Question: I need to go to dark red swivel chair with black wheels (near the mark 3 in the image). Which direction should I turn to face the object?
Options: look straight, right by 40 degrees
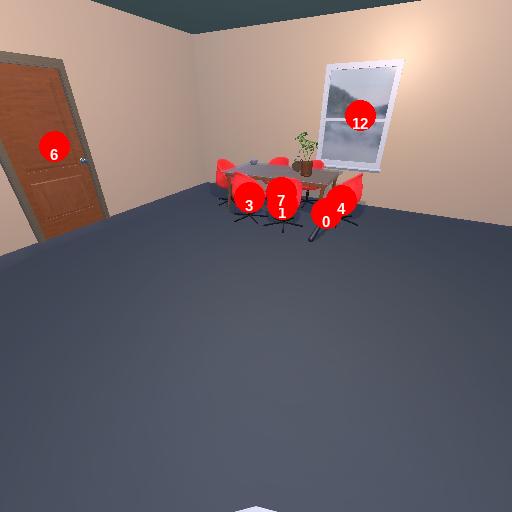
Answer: look straight